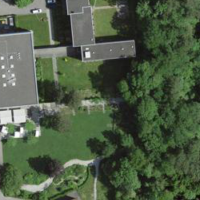
EUNIS habitat code: 41
Species observed at this site:
Menyanthes trifoliata
Hedera helix